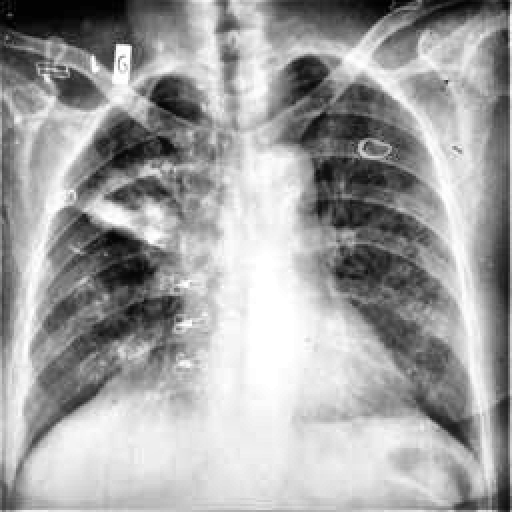
Finding: TUBERCULOSIS